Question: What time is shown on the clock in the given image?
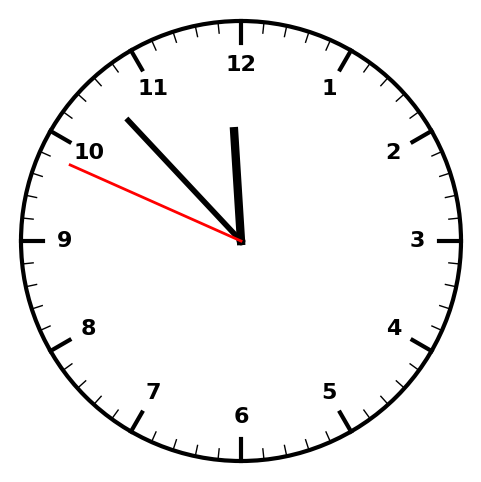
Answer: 11:52:49